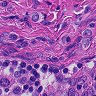
Metastatic tissue present: yes